Interaction volume radius: 5 \u00c5
Interaction volume height: 20 \u00c5
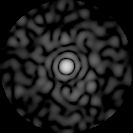
Disorder parameter: 0.814